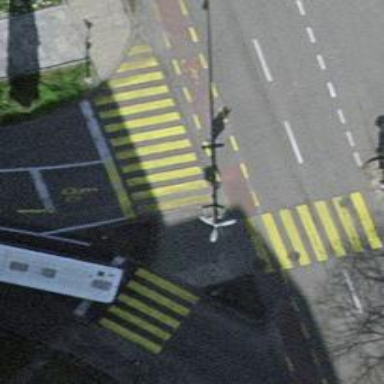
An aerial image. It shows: Crossing with traffic signals.